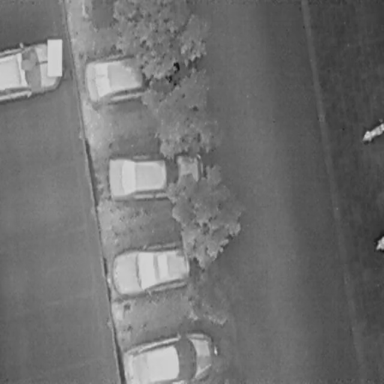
There are seven objects shown in the infrared image, including five Cars, and two Bicycles.